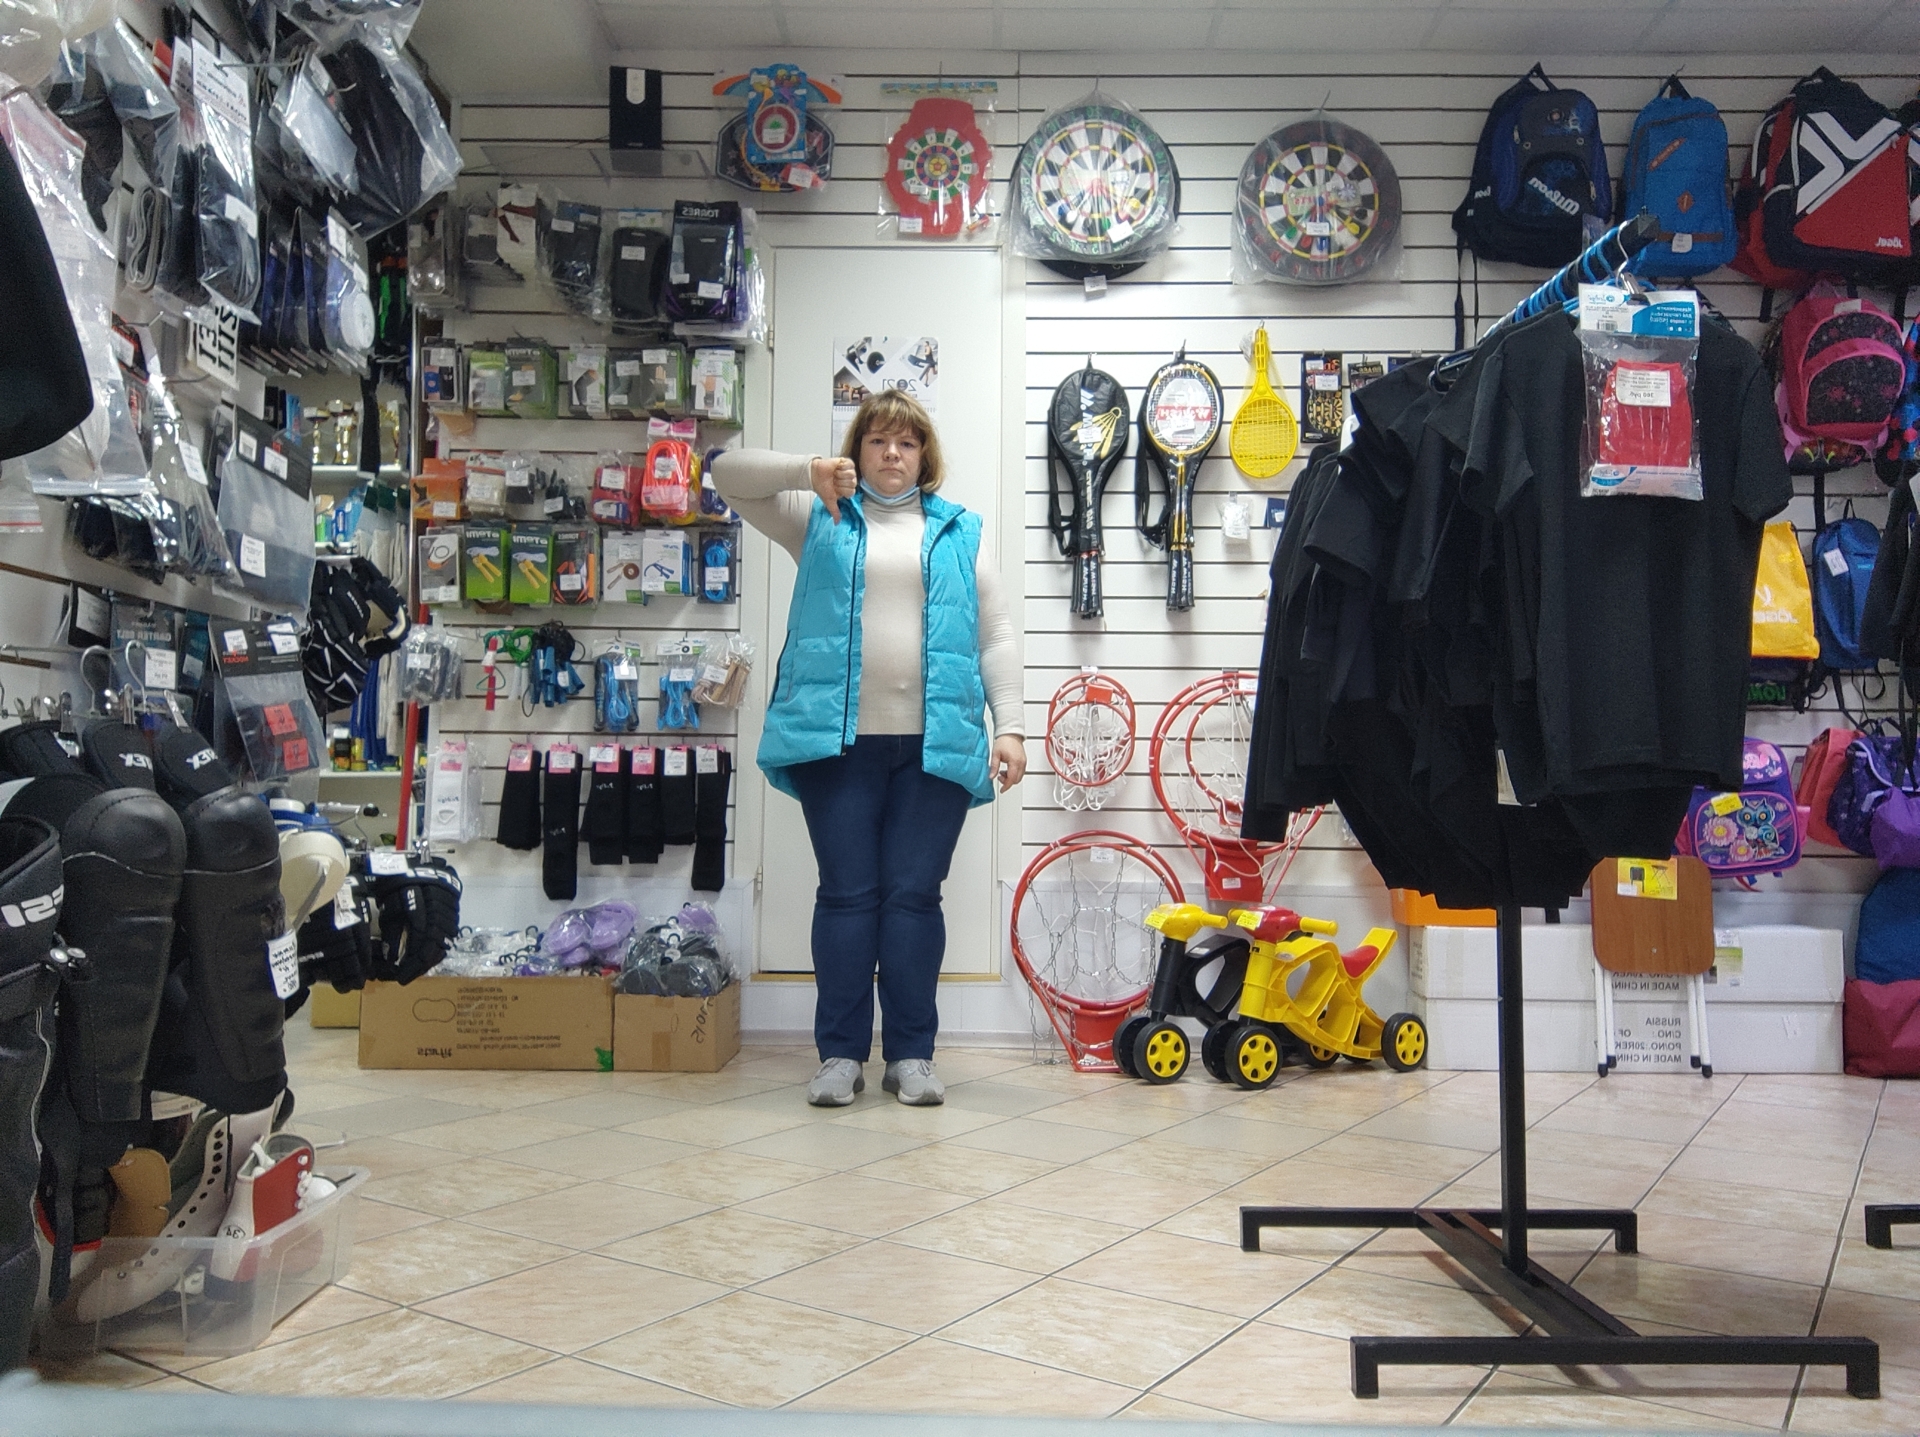
Label: noise